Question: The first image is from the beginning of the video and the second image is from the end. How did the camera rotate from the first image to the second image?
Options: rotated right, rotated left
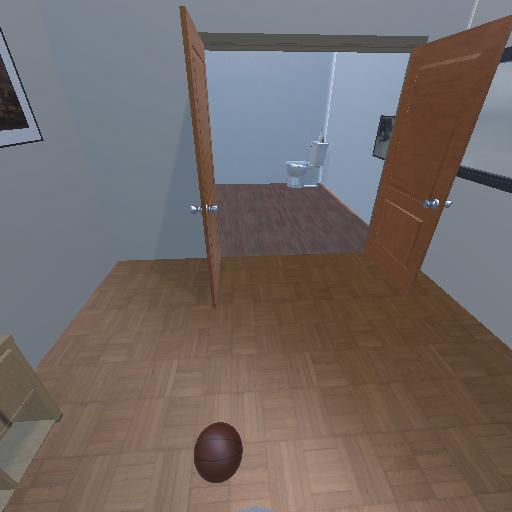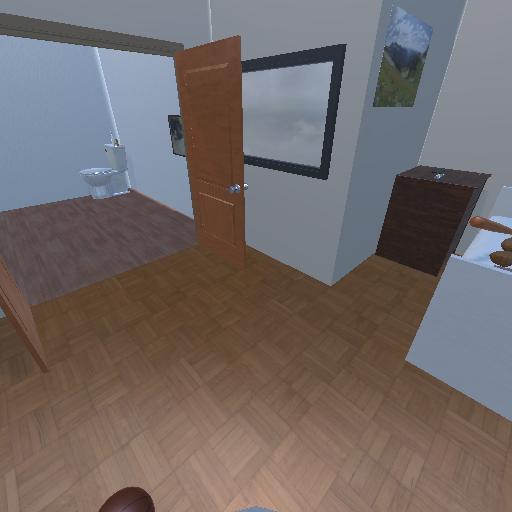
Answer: rotated right